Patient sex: M
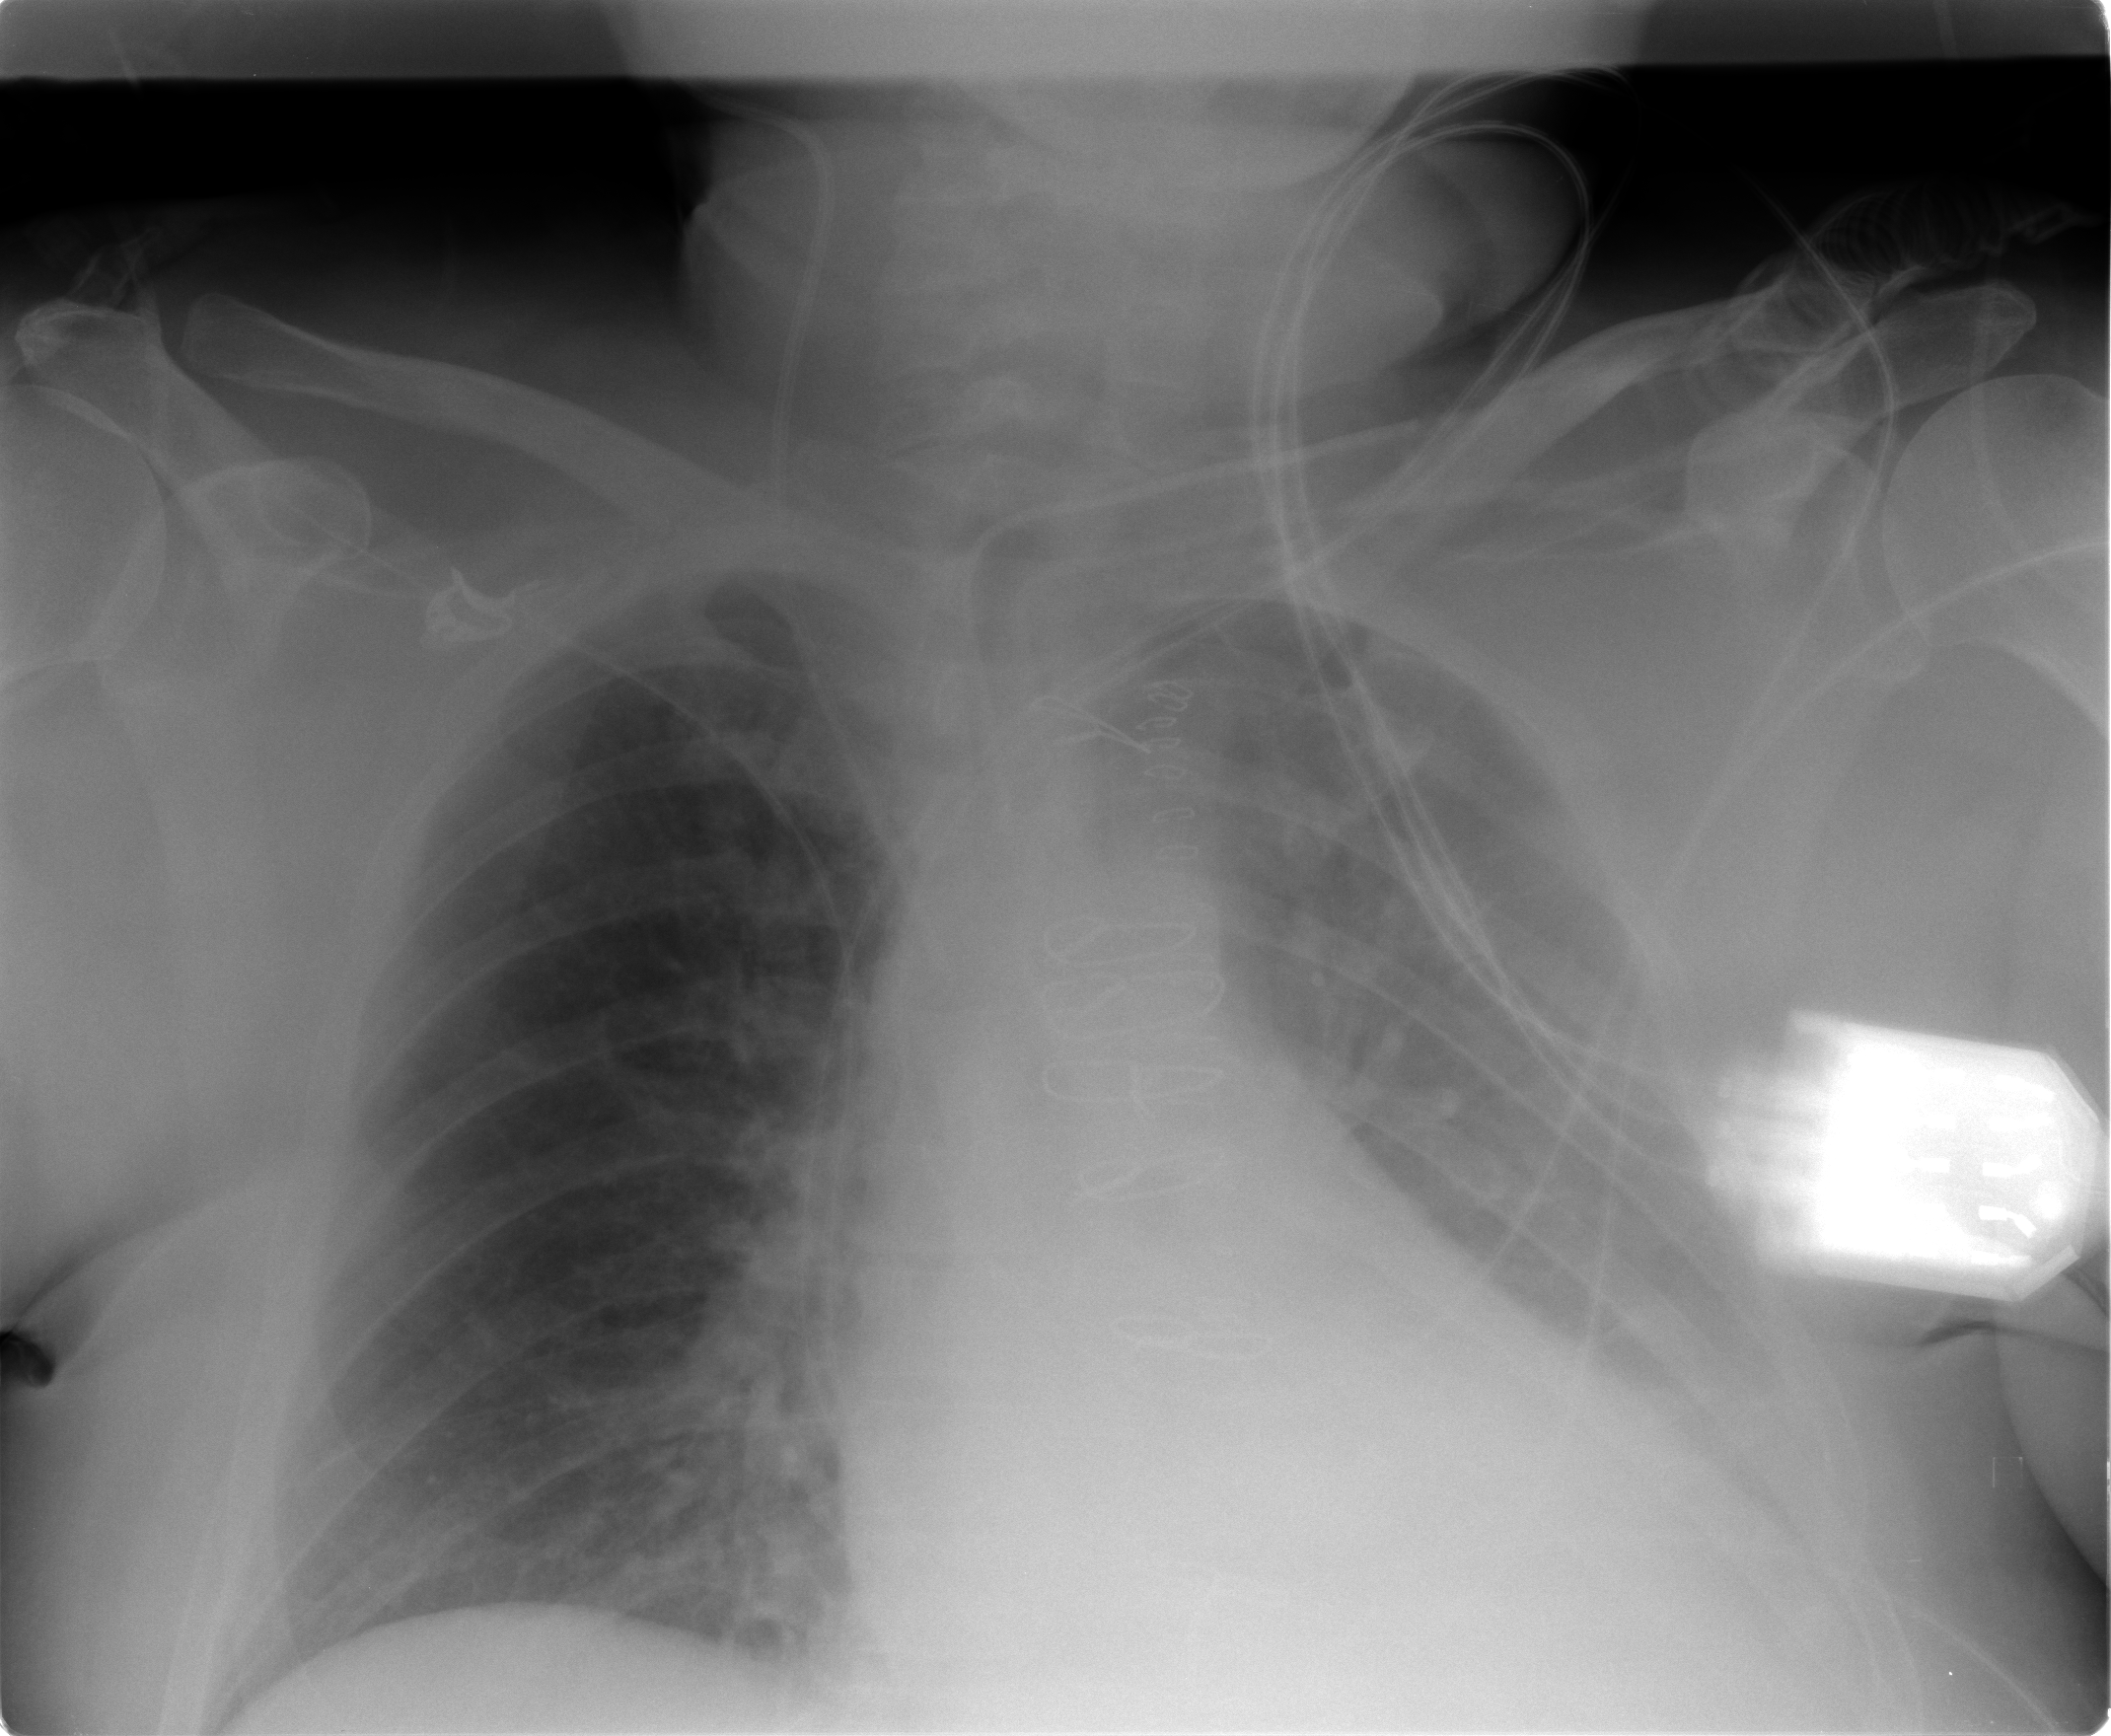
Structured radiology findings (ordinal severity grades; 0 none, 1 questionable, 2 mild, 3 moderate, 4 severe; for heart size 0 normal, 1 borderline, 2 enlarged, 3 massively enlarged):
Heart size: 0
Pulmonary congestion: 2
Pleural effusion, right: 0
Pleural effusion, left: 2
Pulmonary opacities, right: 0
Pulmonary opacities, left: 0
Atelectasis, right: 1
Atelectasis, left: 2